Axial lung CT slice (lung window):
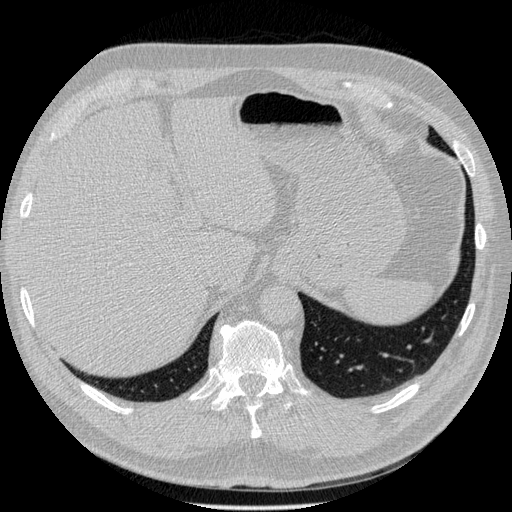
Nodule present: no